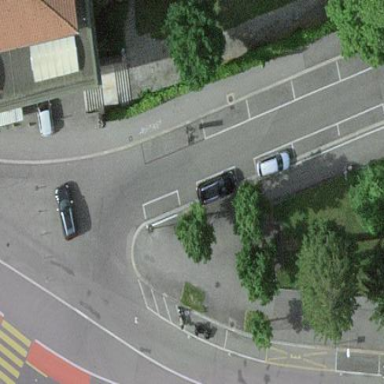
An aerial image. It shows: Asphalt parking lane.